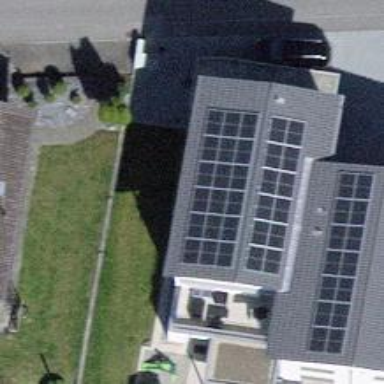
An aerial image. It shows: Solar power generator using photovoltaic method with solar photovoltaic panel types.